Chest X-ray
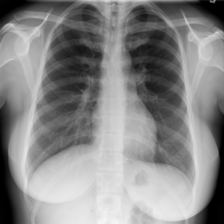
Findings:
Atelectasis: negative
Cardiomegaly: negative
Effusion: negative
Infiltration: negative
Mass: negative
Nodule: negative
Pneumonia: negative
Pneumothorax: negative
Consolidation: negative
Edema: negative
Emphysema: negative
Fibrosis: negative
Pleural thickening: negative
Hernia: negative